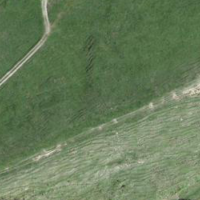
EUNIS habitat code: 24
Species observed at this site:
Orchis mascula